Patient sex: M
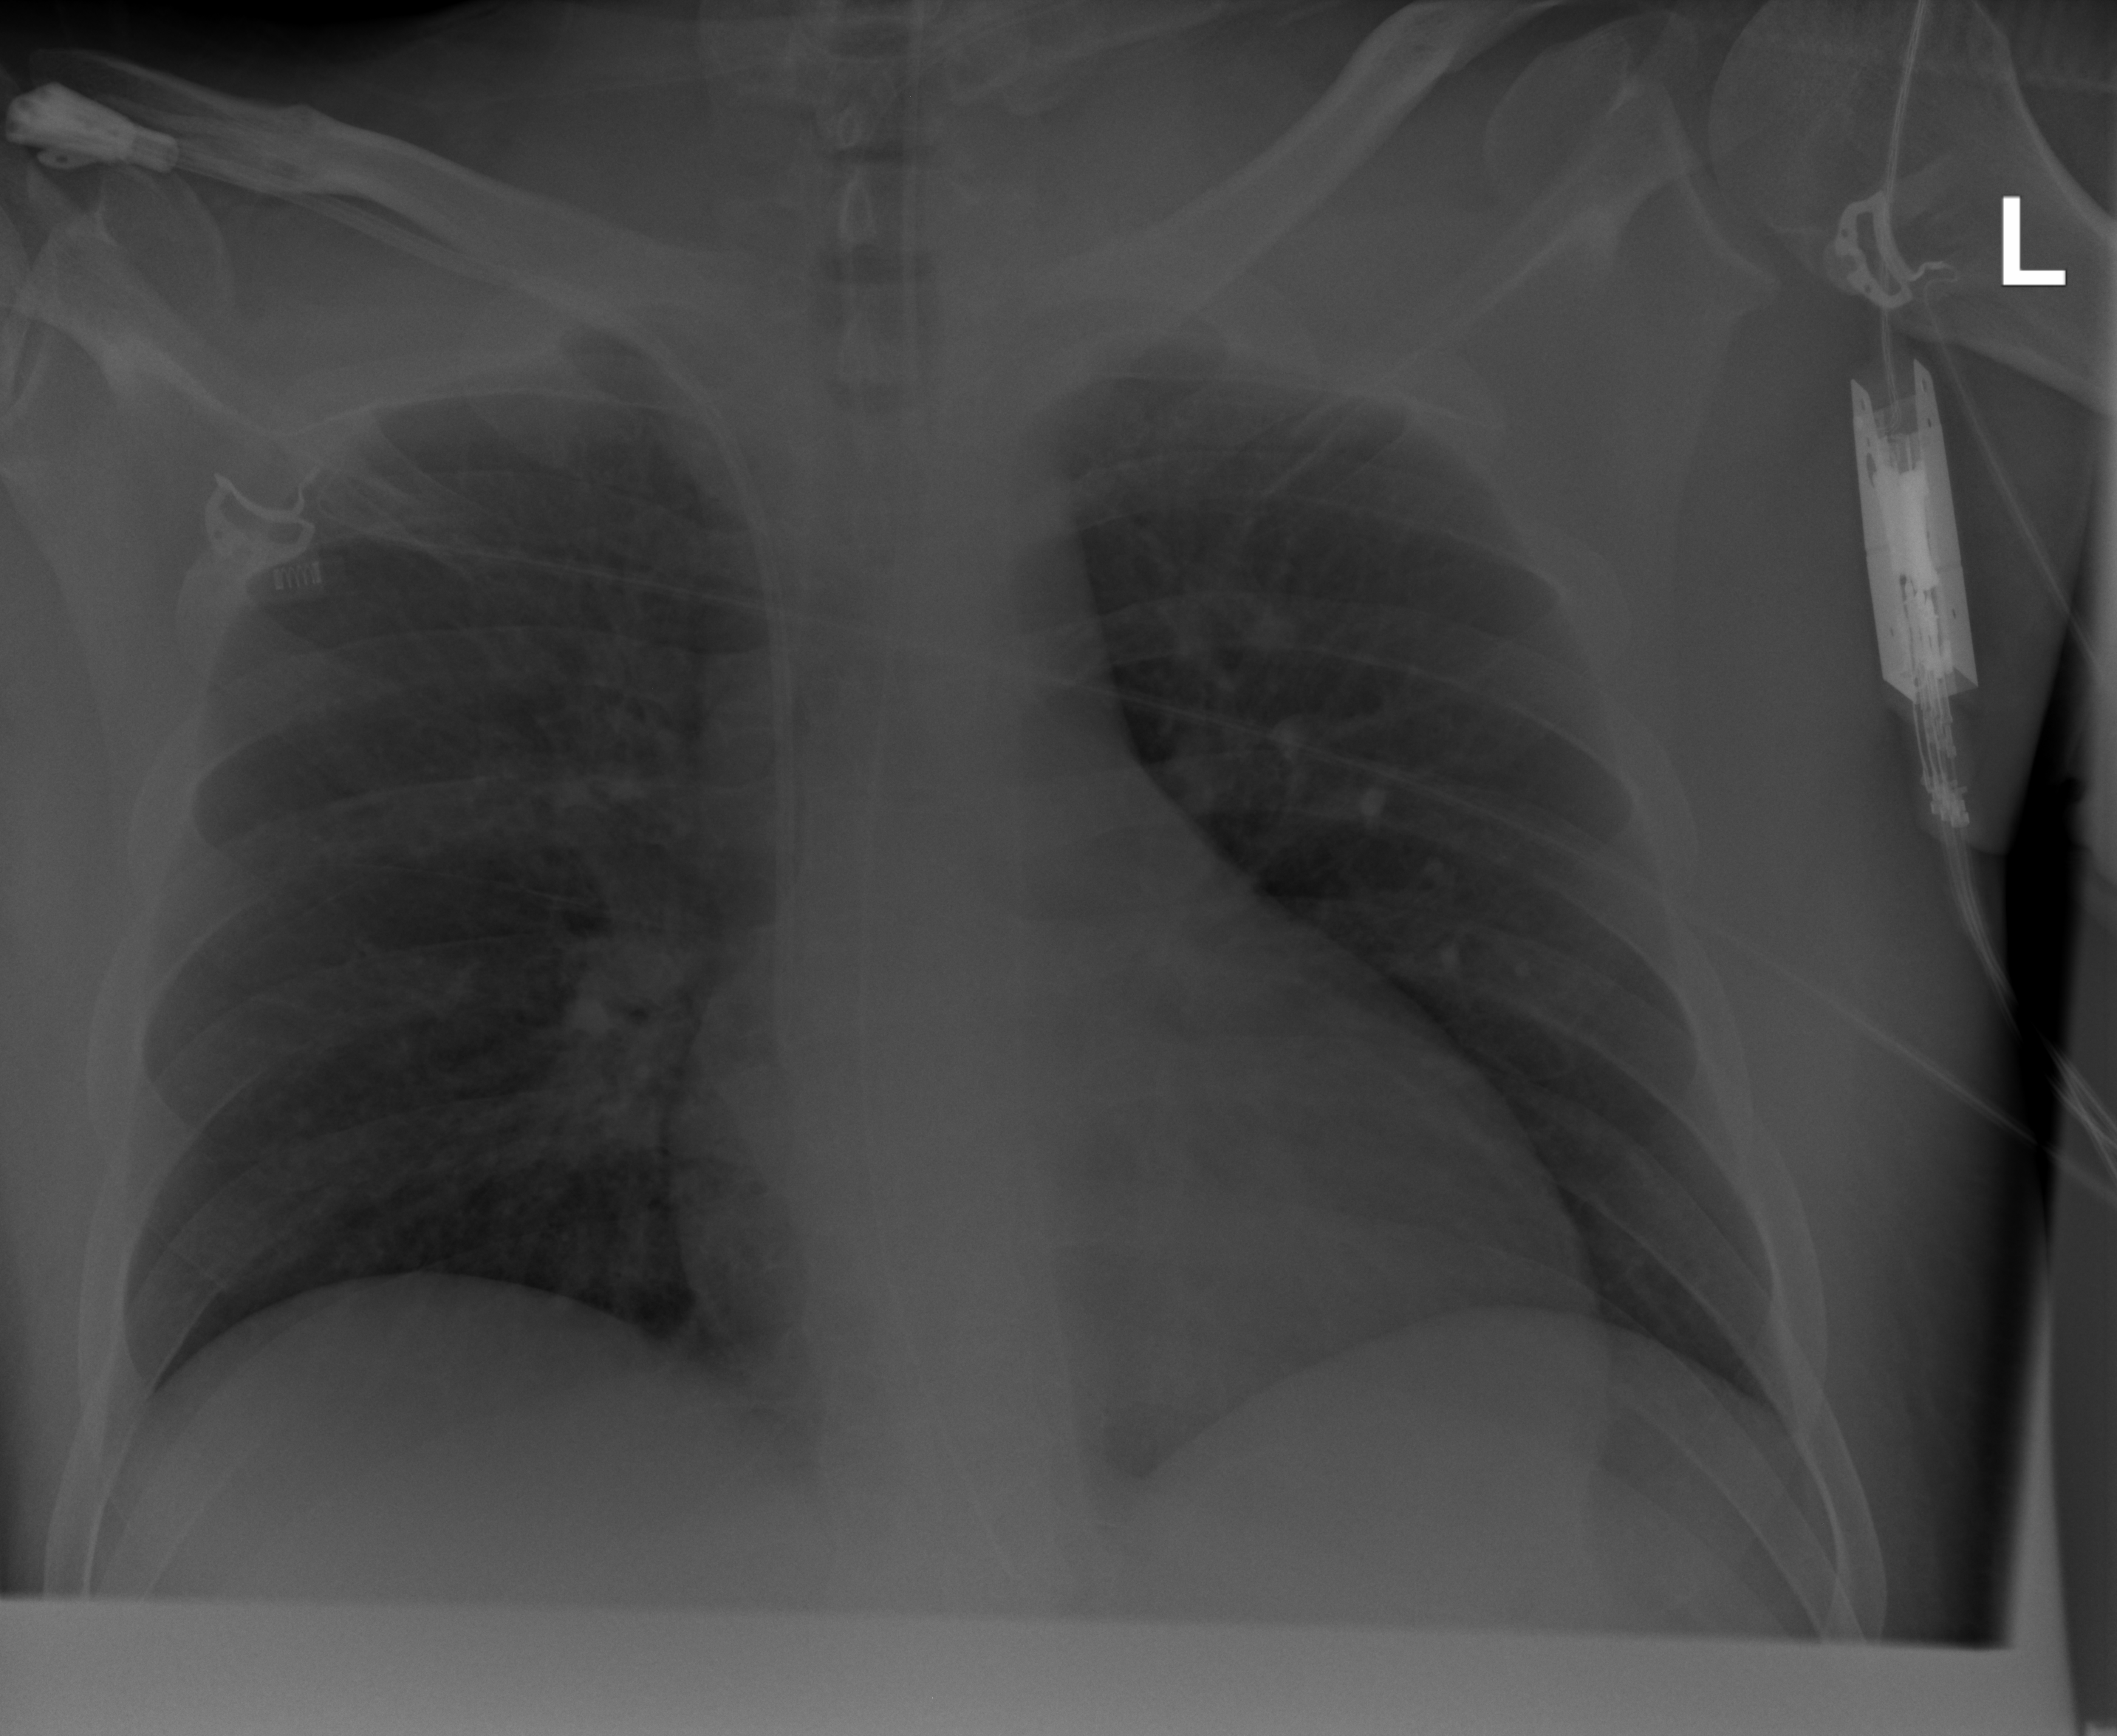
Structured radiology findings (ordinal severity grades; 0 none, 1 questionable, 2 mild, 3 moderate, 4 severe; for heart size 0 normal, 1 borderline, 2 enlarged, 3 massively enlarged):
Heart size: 0
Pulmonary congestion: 2
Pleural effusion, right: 0
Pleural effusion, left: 0
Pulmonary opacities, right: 0
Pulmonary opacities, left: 0
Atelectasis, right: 0
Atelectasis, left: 0